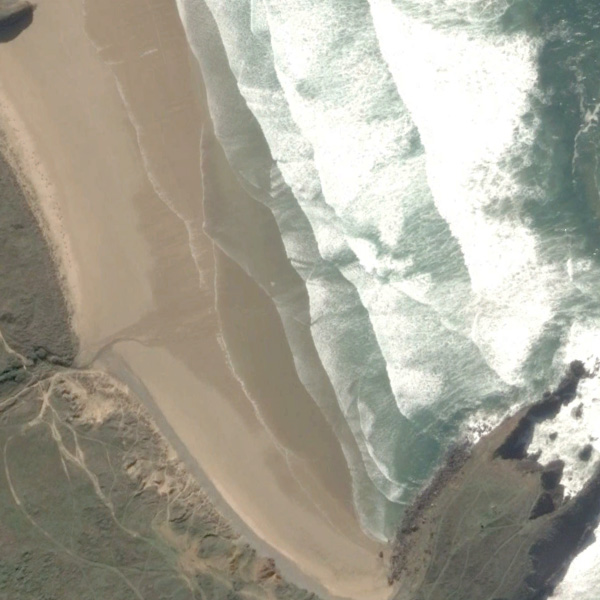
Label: Beach